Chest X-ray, PA view. Patient: 53 years old, sex F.
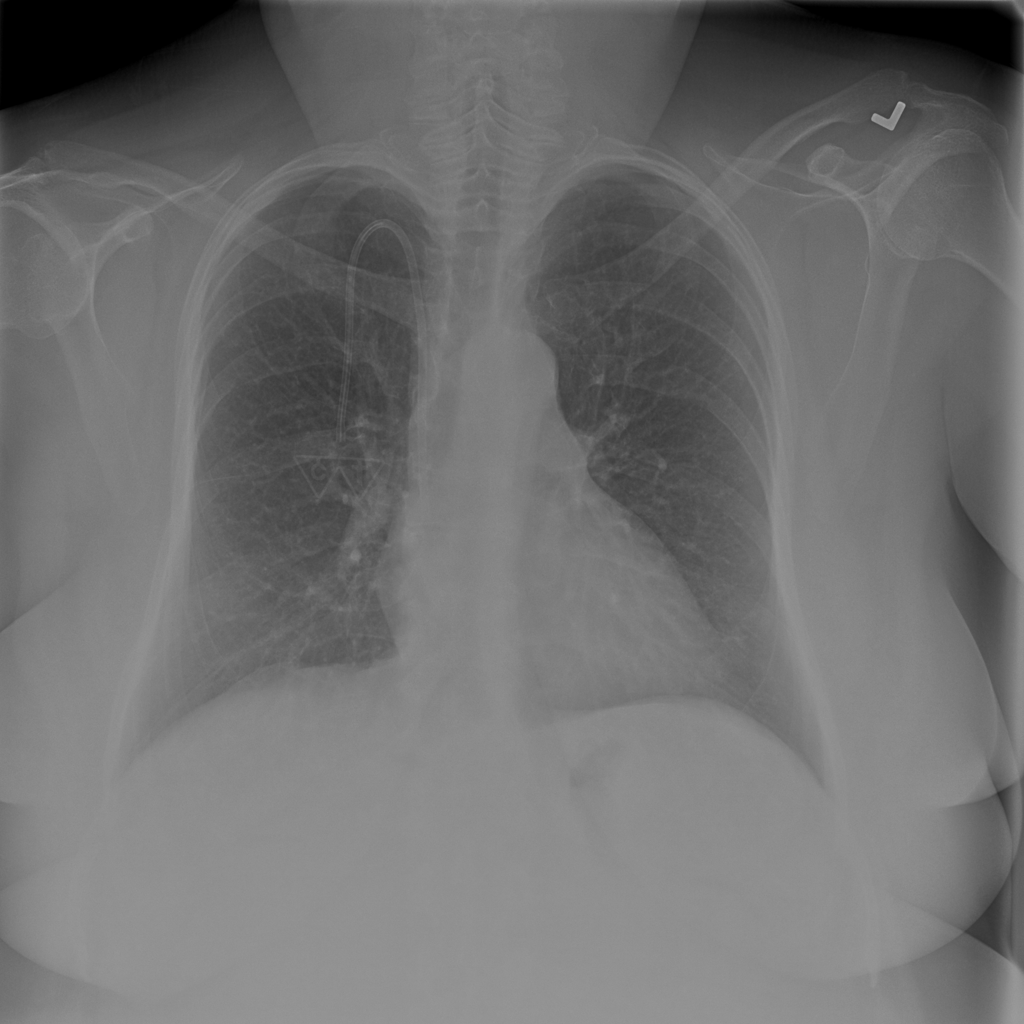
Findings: No Finding